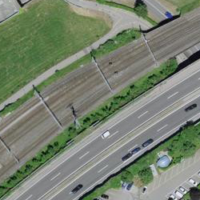
EUNIS habitat code: 57
Species observed at this site:
Jacobaea vulgaris